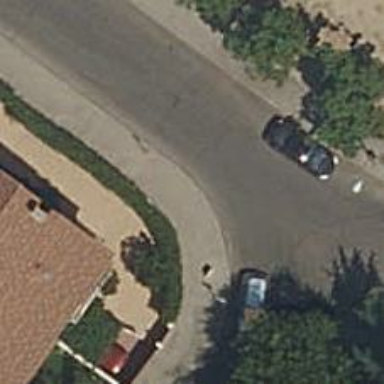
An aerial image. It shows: Sidewalk.